Question: I want help to disable the messages of dart in de VScode as the example below:
.
Does anyone know?
Thanks in advance!!!
I tried to set any configuration in the dart extension, but I do not have success.
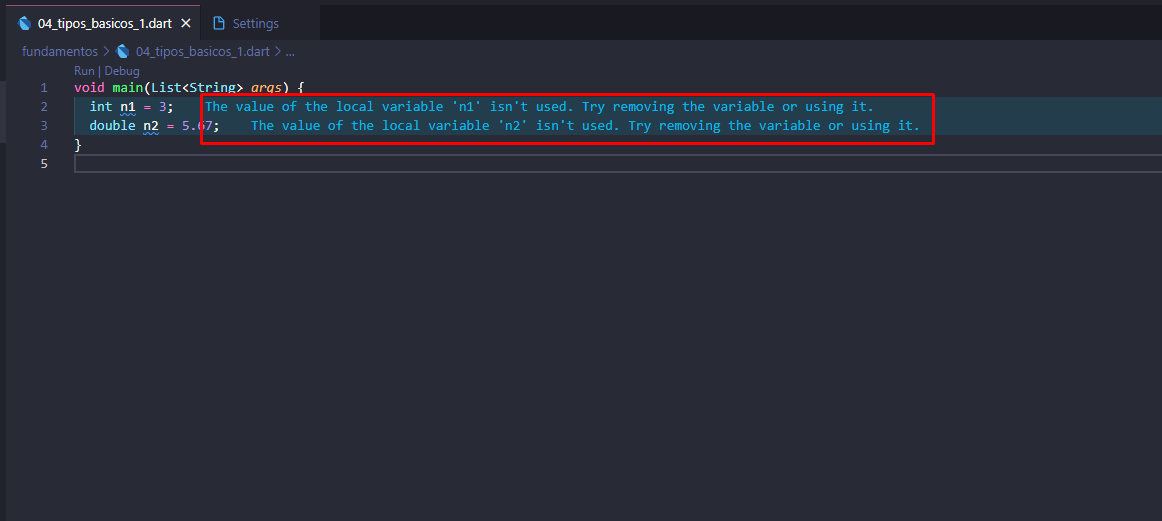
Answer: the <URL> extension causes this, you can delete it and it will disappear simply.